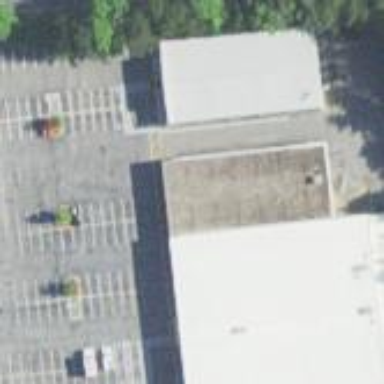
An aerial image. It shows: Retail building.